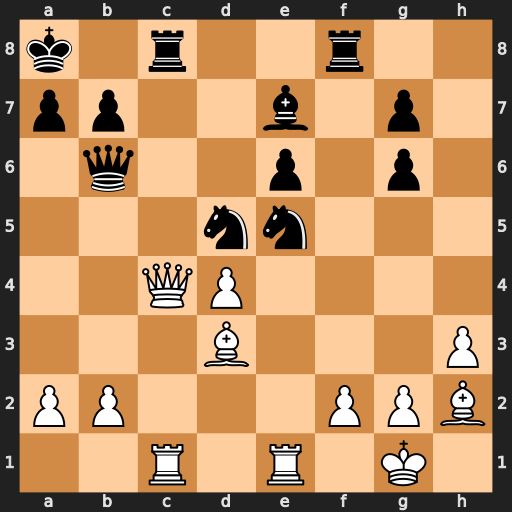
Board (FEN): k1r2r2/pp2b1p1/1q2p1p1/3nn3/2QP4/3B3P/PP3PPB/2R1R1K1
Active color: w
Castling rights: -
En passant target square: -
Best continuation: Qxc8+ Rxc8 Rxc8#